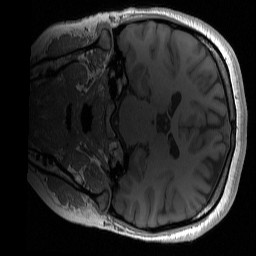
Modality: T1w
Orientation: coronal
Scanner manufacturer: siemens
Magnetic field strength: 3 T
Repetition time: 2 s
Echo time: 0.0022 s